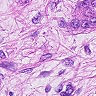
Metastatic tissue present: yes